Question: I have using tinymce text edit for my asp.net applications.Now i have added language pack.now i want to set the language pack for the text editor programatically.And also hide the language pack bar from the visible state.

for example : i want to programatically set the language of the text editior is hindi.Pleasr guide me to get out of this...
whenever user clicks translation Button in my web form , i have initialized this string variable.then i want to set the tinymce editor language programatically.
string lang="Hindi";
'''
function LoadTypePad()
{
// Initialize pad
tinyMCE.init({
// General options
mode : "textareas",
theme : "advanced",
skin : "o2k7",
skin_variant : "silver",
plugins : "safari,style,table,advhr,advimage,advlink,inlinepopups,insertdatetime,preview,media,searchreplace,print,paste,fullscreen,indicime,aksharspellchecker",
// Theme options
theme_advanced_buttons1 : "newdocument,|,bold,italic,underline,strikethrough,|,justifyleft,justifycenter,justifyright,justifyfull,formatselect,fontsizeselect,fontselect,aksharspellchecker,indicime, indicimehelp",
theme_advanced_buttons2 : "selectall,cut,copy,paste,pastetext,pasteword,|,search,replace,|,bullist,numlist,|,outdent,indent,blockquote,|,undo,redo,|,link,unlink,anchor,image,cleanup,code,|,insertdate,inserttime,preview,|,forecolor,backcolor",
theme_advanced_buttons3 : "tablecontrols,|,hr,removeformat,visualaid,|,sub,sup,|,media,advhr,|,print",
theme_advanced_toolbar_location : "top",
theme_advanced_toolbar_align : "left",
theme_advanced_statusbar_location : "bottom",
theme_advanced_resizing : true,
spellchecker_rpc_url:"http://service.vishalon.net/spellchecker.aspx",
// Example content CSS (should be your site CSS)
content_css : "css/content.css",
// Drop lists for link/image/media/template dialogs
template_external_list_url : "lists/template_list.js",
external_link_list_url : "lists/link_list.js",
external_image_list_url : "lists/image_list.js",
media_external_list_url : "lists/media_list.js",
width : "100%",
init_instance_callback : "afterInit"
});
}
function showPleaseWait()
{
var mainMessage = document.getElementById("message").innerHTML;
document.getElementById("message").innerHTML = pleaseWait;
pleaseWait = mainMessage;
}
// This function finds absolute position of the element in screen and returns array.
function findPos(obj) {
var curleft = curtop = 0;
if (obj.offsetParent) {
do {
curleft += obj.offsetLeft;
curtop += obj.offsetTop;
} while (obj = obj.offsetParent);
return [curleft,curtop];
}
}
// id= outer most id for show/hide. baseid = reference id for pointer
function showPopup(id, baseid)
{
toggle_menu(id);
var base = document.getElementById(baseid);
var l = findPos(base);
var obj = document.getElementById(id + 'content');
var im = document.getElementById(id + 'img');
var left = im.src.indexOf('left.gif') > 0;
obj.style.top = (l[1] - obj.offsetHeight - 20) + "px";
obj.style.left = (l[0] + (base.offsetWidth/2) - (left?obj.offsetWidth:0)) + "px";
l = findPos(obj);
im.style.top = (l[1] + obj.offsetHeight - 1) + "px";
im.style.left = (l[0] + (left?obj.offsetWidth - 26:0)) + "px";
}
function closePopup()
{
// hide popup
var elem = document.getElementById("step1");
elem.style.display = "none";
elem = document.getElementById("step2");
elem.style.display = "none";
elem = document.getElementById("step3");
elem.style.display = "none";
}
// Once tinymce is fully loaded
function afterInit()
{
// Find search string from referral
var term = document.referrer;
var re = /bengali|gujarati|gujrati|hindi|marathi|devnagari|devanagari|punjabi|gurmukhi|kannada|malayalam|tamil|telugu|thelugu|thamil/gi ;
var m = re.exec(term);
var result ='';
if (m != null && m.length > 0)
result = "<strong>" + m[0] + "</strong>";
else
result = "your favourite Indic Script";
// Create popup
CreatePopup("step1", "Step 1", "Click here to erase existing contents", "right");
CreatePopup("step2", "Step 2", "Select " + result + " from this dropdown list and start typing.", "left");
CreatePopup("step3", "Step 3", "Click here to get a help for typing once you selected script in Step 2", "right");
// Restore the message from please wait to spell checker
document.getElementById("message").innerHTML = "Now Akshar Spell Checker for Gujarati is available!!! Click on <img src="tiny_mce/plugins/aksharspellchecker/img/aksharspellchecker.gif"> to check Gujarati spelling";
// Initialize for google search
pph = new PramukhPhoneticHandler();
pph.convertToIndicIME("q");
pph.onScriptChange("q", indicChange);
// Open up popups
showPopup("step1","elm1_newdocument");
showPopup("step2","elm1_indicime");
showPopup("step3","elm1_indicimehelp");
// Close popup after xx seconds.
setTimeout("closePopup();",15000);
}
function toggle_menu(id)
{
var elem = document.getElementById(id);
elem.style.display = elem.style.display=="none"? "":"none";
}
function CheckNewVersion()
{
var JSONRequest = tinymce.util.JSONRequest;
try {
netscape.security.PrivilegeManager.enablePrivilege("UniversalBrowserRead");
} catch (e) {
// do nothing
}
JSONRequest.sendRPC({
url : "http://service.vishalon.net/pramukhtypepadmessage.aspx?v=2.5.00",
method : "",
params : "",
type: "GET",
success : function(r){
var message = r.substring(r.indexOf(",")+1);
if (message != "")
document.getElementById("message").innerHTML = "<img src='img/info.jpg' >" + message + "<br><br>";
},
error : function(e, x) {
// do nothing
}
});
}
function indicChange(id, lang)
{
var s = document.getElementById('language');
s.value = lang;
if (lang == null || lang == "")
lang = 'english';
pph.setScript(id, lang);
}
function CreatePopup(id, title,content, dir)
{
var holder = document.getElementById("plholder");
holder.innerHTML += "<div id='" +id + "' style='display:none;'>"+
"<div class='popupbody' id='" +id + "content'>" +
"<div style='float:right;'><img src='img/close.gif' style='cursor:pointer;cursor:hand;' onclick='toggle_menu("" + id + "");'/></div>"+
"<div><strong>" + title + "</strong></div>"+
"<div style='clear:both'></div>"+
"<div>" + content + "</div>"+
"</div>"+
"<img src='img/" + dir + ".gif' id='" + id + "img' style='position:absolute;'/>"+
"</div>";
}
var pph, pleaseWait = "Please wait while Pramukh Type Pad is loading... <img src='img/progress.gif' /> &nbsp;&nbsp;(Loading problem??? Get <a href="pramukhlibex.htm">Simple Pramukh Type Pad</a> )";
'''
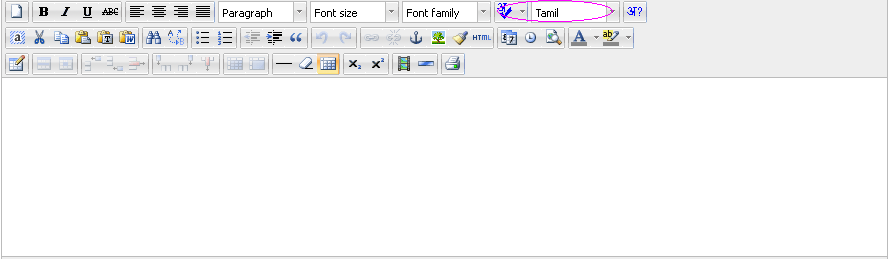
Answer: You have to download your <URL> and unzip it.
Then you have to put every single js file in the corresponding folder of your tinymce folder.
You have to specify the <URL> as well.
If you're using <URL> you have to do something like this:
'''
// Initializes all textareas with the tinymce class
$(document).ready(function() {
$('textarea.tinymce').tinymce({
script_url : '../js/tinymce/jscripts/tiny_mce/tiny_mce.js',
theme : "advanced",
language: "hi",
...
});
});
'''
If you want to remove tinyMCE (and I guess you have to do it if you want to reset the language) from your text-area you can use this code:
'''
tinyMCE.execCommand('mceRemoveControl', false, 'mycontrol_id');
'''
as specified <URL>.
and you can recreate it using the same code.
You can wrap everything in a function and pass the language parameter:
'''
function setup(language) {
tinyMCE.init({
mode : "textareas",
theme : "advanced",
language: language,
plugins : "pagebreak,style,layer,table,save,advhr,advimage,advlink,emotions,iespell,insertdatetime,preview,media,searchreplace,print,contextmenu,paste,directionality,fullscreen,noneditable,visualchars,nonbreaking,xhtmlxtras,template",
theme_advanced_buttons1 : "save,newdocument,|,bold,italic,underline,strikethrough,|,justifyleft,justifycenter,justifyright,justifyfull,|,styleselect,formatselect,fontselect,fontsizeselect",
theme_advanced_buttons2 : "cut,copy,paste,pastetext,pasteword,|,search,replace,|,bullist,numlist,|,outdent,indent,blockquote,|,undo,redo,|,link,unlink,anchor,image,cleanup,help,code,|,insertdate,inserttime,preview,|,forecolor,backcolor",
theme_advanced_buttons3 : "tablecontrols,|,hr,removeformat,visualaid,|,sub,sup,|,charmap,emotions,iespell,media,advhr,|,print,|,ltr,rtl,|,fullscreen",
theme_advanced_buttons4 : "insertlayer,moveforward,movebackward,absolute,|,styleprops,|,cite,abbr,acronym,del,ins,attribs,|,visualchars,nonbreaking,template,pagebreak",
theme_advanced_toolbar_location : "top",
theme_advanced_toolbar_align : "left",
theme_advanced_statusbar_location : "bottom",
theme_advanced_resizing : true
});
}
'''
If you want to remove <URL> from the toolbar you have to work on these lines:
'''
theme_advanced_buttons1
theme_advanced_buttons2
...
'''
removing those you don't need.
There's a list of all buttons and plugins <URL>.
If you want to add your own buttons you can find a sample <URL>.
:
Since you've used your own plugin, I guess you have defined it in the plugin section:
'''
tinyMCE.init({
mode : "textareas",
theme : "advanced",
language: 'hi',
plugins : "myPlugin, pagebreak ... ",
theme_advanced_buttons1 : "save,newdocument,|,bold,italic,underline,strikethrough,|,justifyleft,justifycenter,justifyright,justifyfull,|,styleselect,formatselect,fontselect,fontsizeselect",
theme_advanced_buttons2 : "myPlugin",
...
});
'''
If you don't want to show it, just remove it from the .